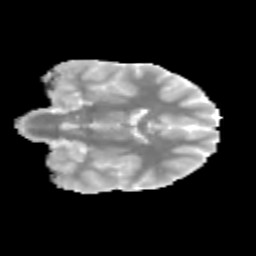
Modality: MD
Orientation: coronal
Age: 13
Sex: male
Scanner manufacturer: siemens
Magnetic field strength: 3 T
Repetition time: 3.8 s
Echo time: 0.07 s